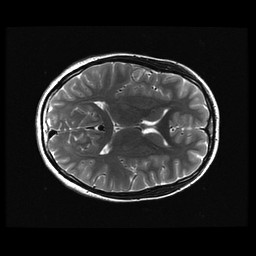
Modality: T2w
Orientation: axial
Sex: female
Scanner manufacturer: ge
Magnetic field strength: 3 T
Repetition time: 5 s
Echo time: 0.1015 s